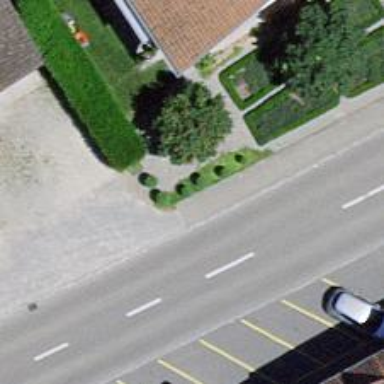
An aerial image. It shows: Bus stop with platform for public transport.